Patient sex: M
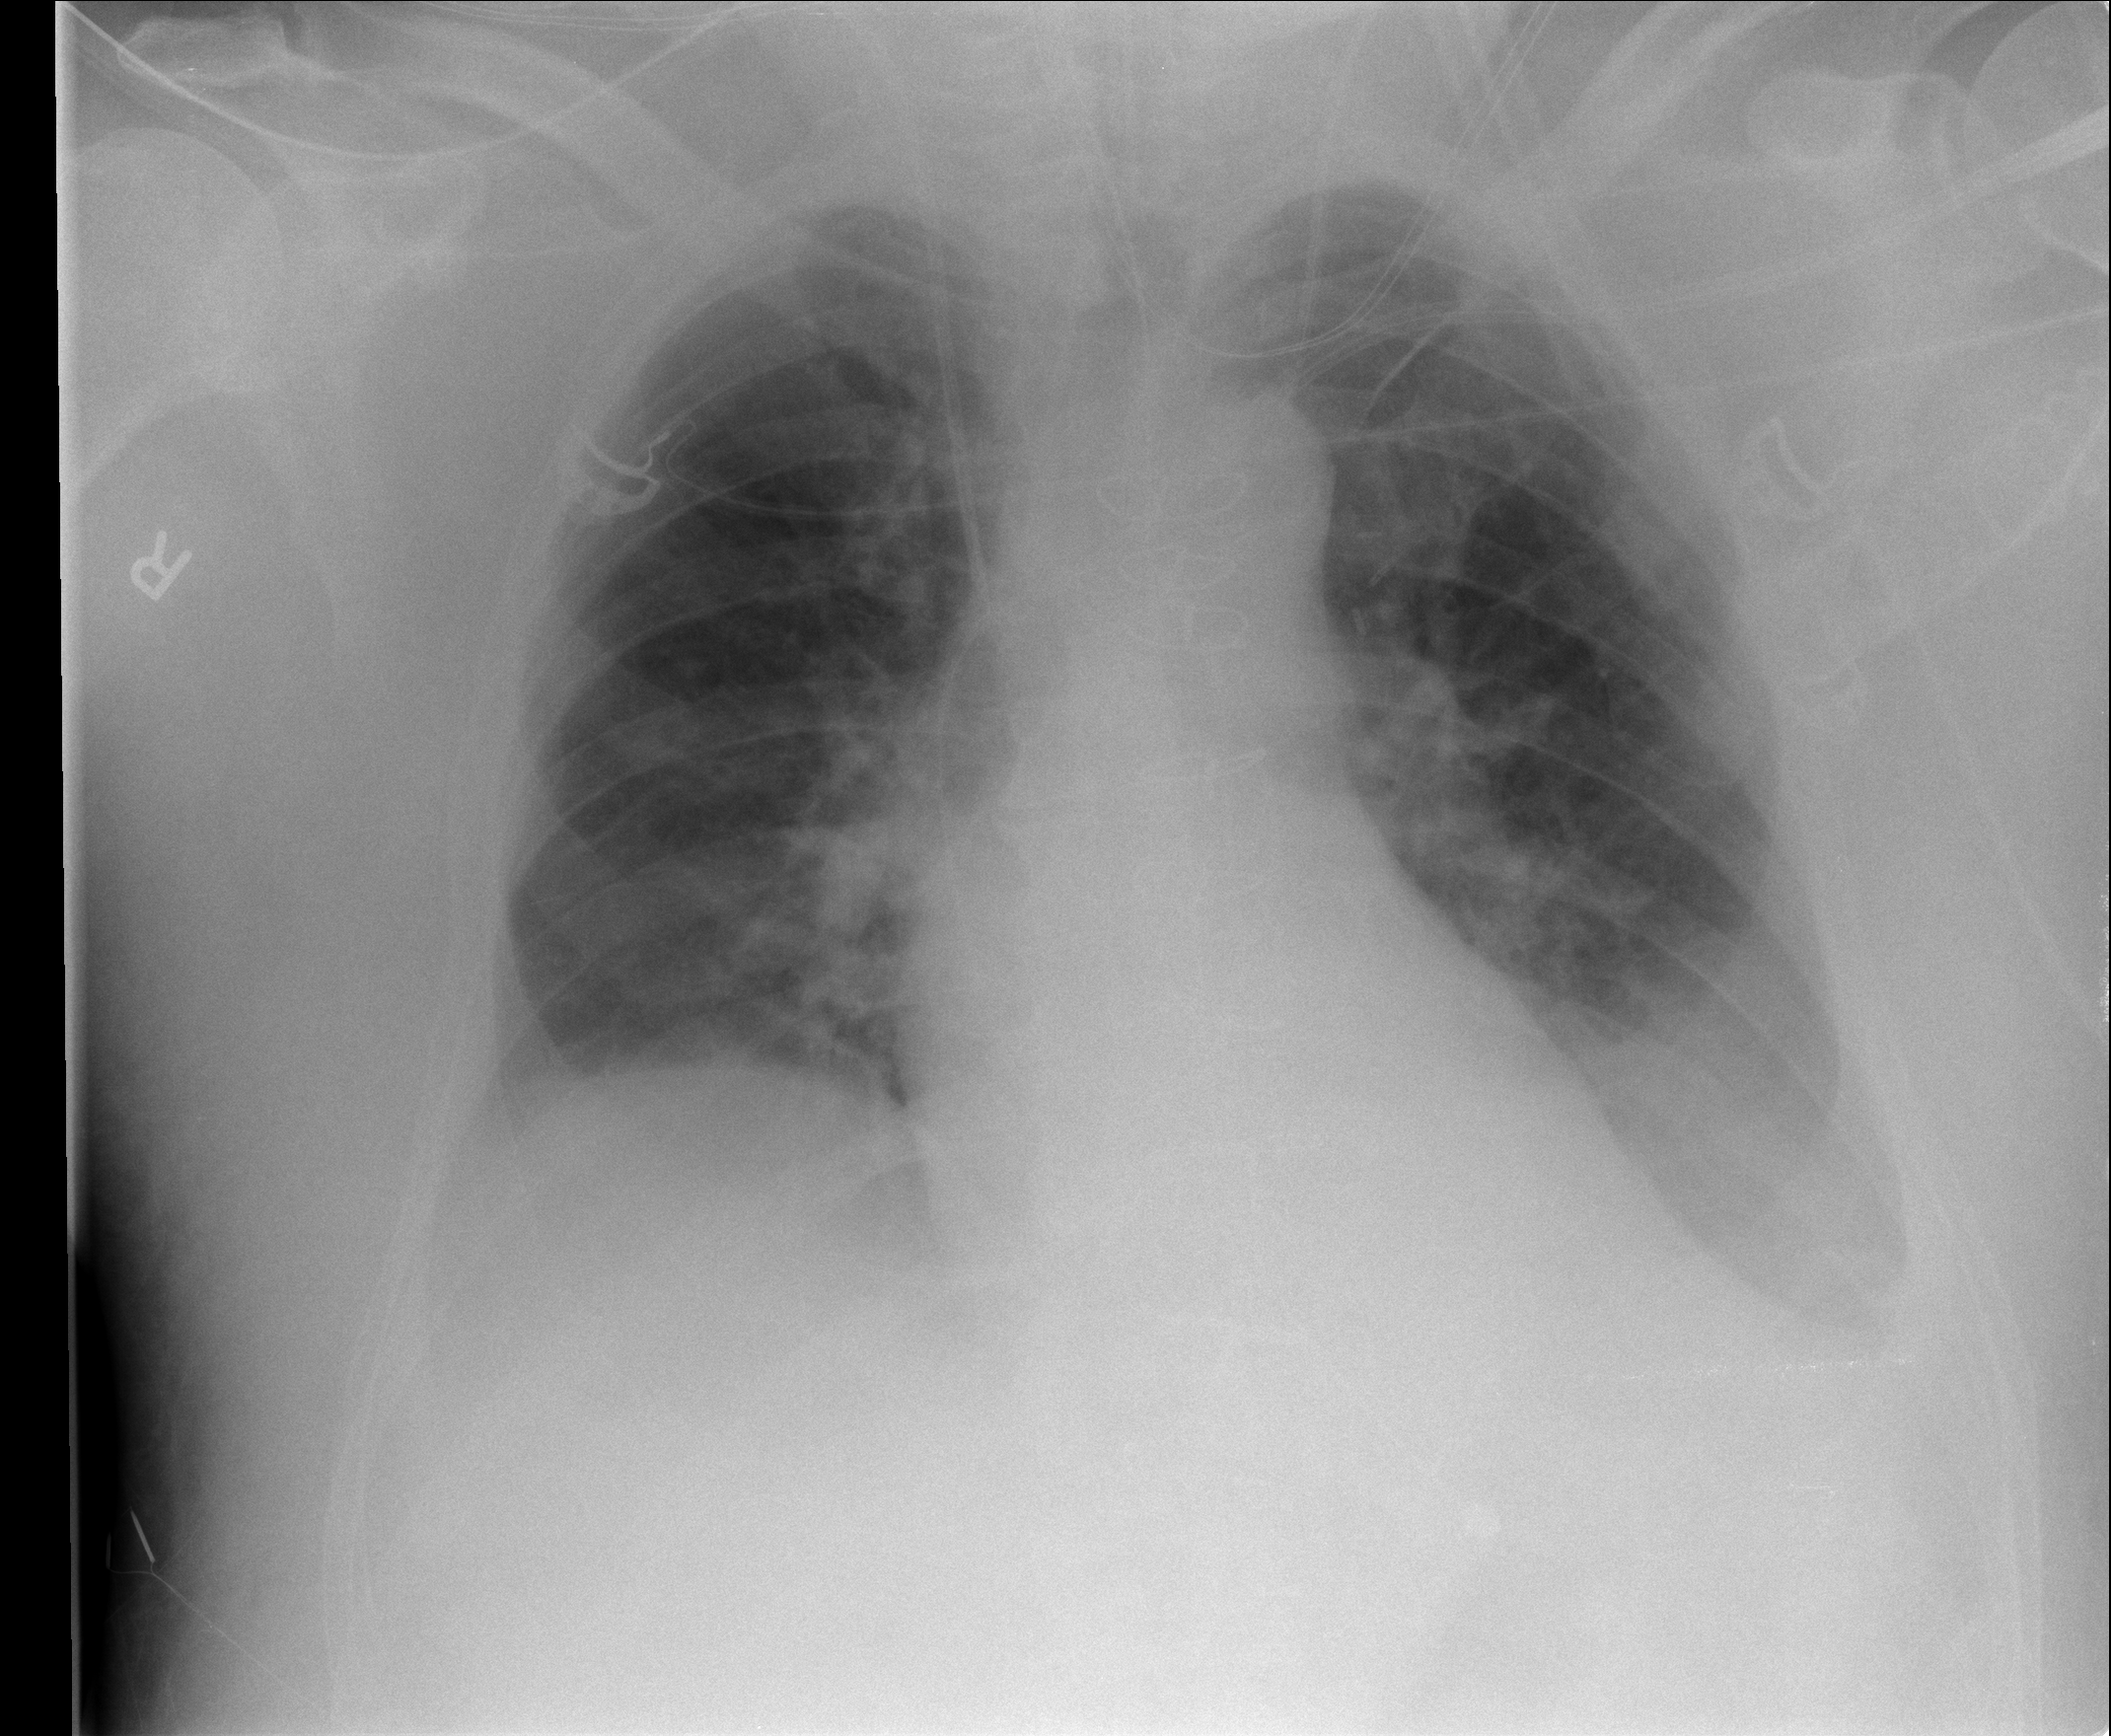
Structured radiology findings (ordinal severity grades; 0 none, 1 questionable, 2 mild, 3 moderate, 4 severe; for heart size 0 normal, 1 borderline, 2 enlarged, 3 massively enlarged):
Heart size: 0
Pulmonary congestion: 1
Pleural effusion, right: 2
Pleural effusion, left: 2
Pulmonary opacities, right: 0
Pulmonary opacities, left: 0
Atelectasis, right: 2
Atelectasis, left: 2